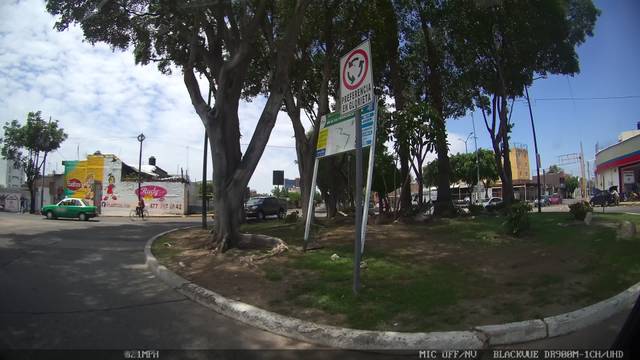
Region: Mexico
Coordinates: 21.121, -101.656